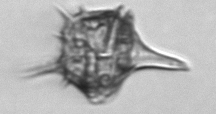
Label: Amylax